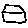
Label: house